Aerial crown-view tile of a tropical tree (Barro Colorado Island, Panama), acquired 20241112:
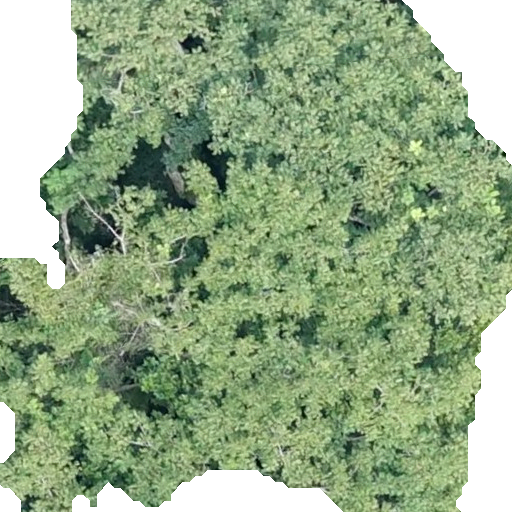
Species: Anacardium excelsum
GBIF accepted scientific name: Anacardium excelsum
Crown area: 376.988 m²